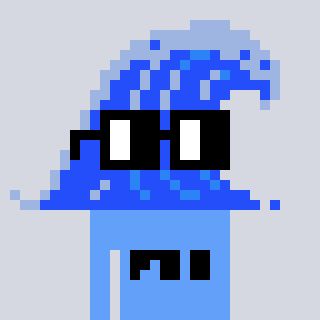
a pixel art character with square black glasses, a wave-shaped head and a blue-colored body on a cool background